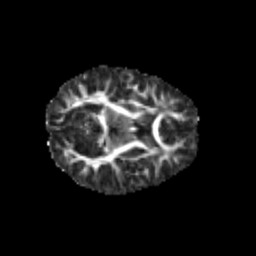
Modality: FA
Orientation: axial
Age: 5
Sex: female
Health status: healthy